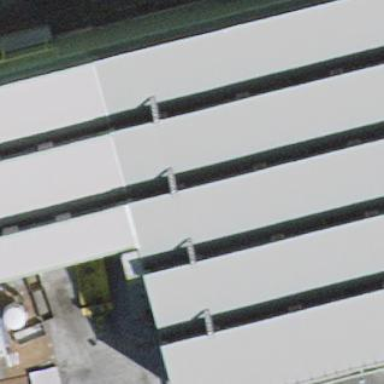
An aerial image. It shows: Industrial building.